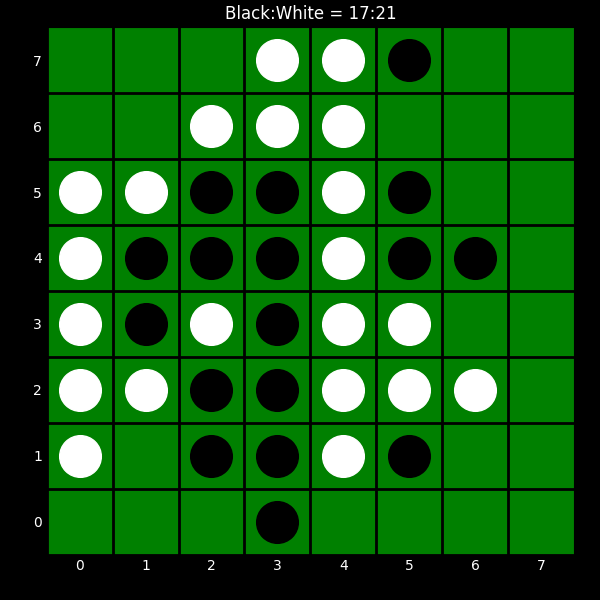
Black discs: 17
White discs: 21